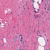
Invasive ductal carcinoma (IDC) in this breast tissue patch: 0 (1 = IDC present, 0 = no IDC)